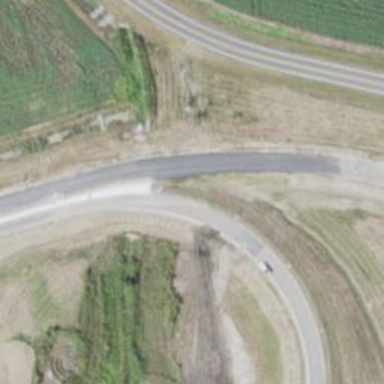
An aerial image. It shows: Asphalt motorway link.